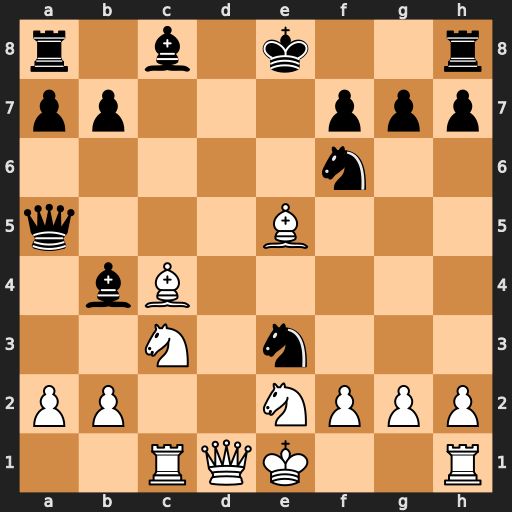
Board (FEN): r1b1k2r/pp3ppp/5n2/q3B3/1bB5/2N1n3/PP2NPPP/2RQK2R
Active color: w
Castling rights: Kkq
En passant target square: -
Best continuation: fxe3 Qxe5 Qa4+ Bd7 Qxb4